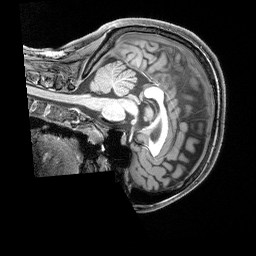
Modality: T1w
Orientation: sagittal
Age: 20
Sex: female
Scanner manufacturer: siemens
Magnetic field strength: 3 T
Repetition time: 2.4 s
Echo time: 0.00215 s